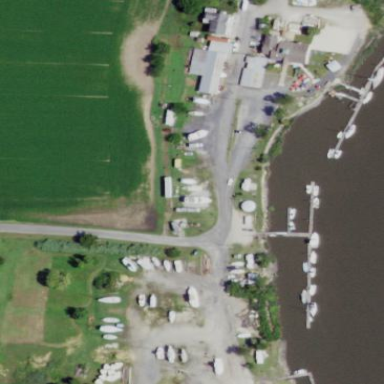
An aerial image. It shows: Boatyard along the waterway.